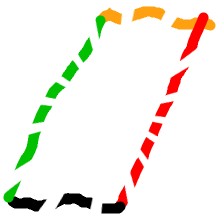
Shape: parallelogram